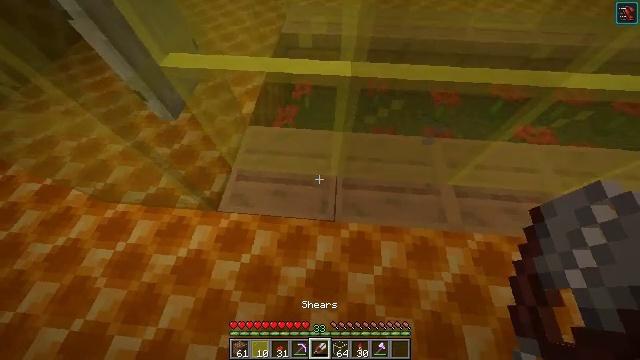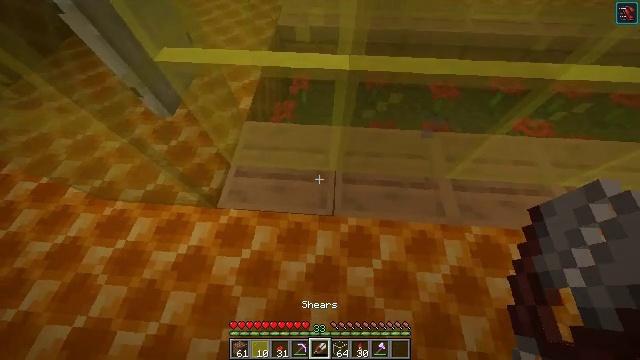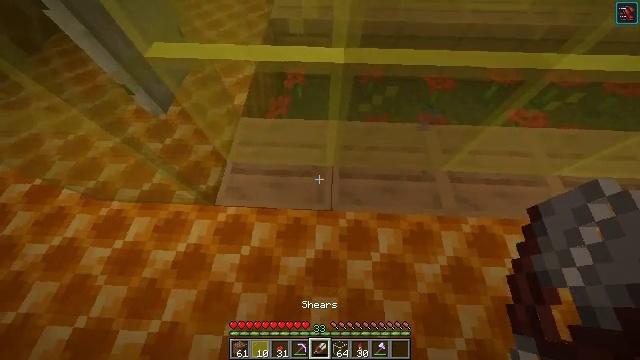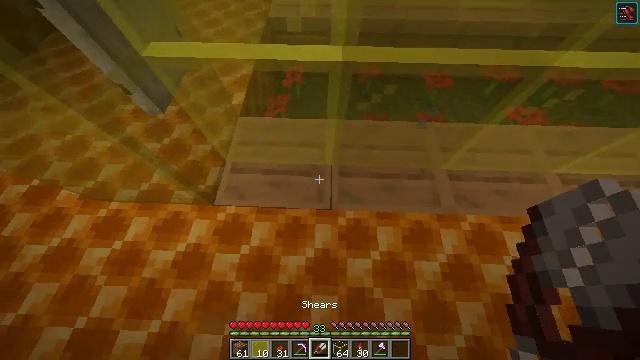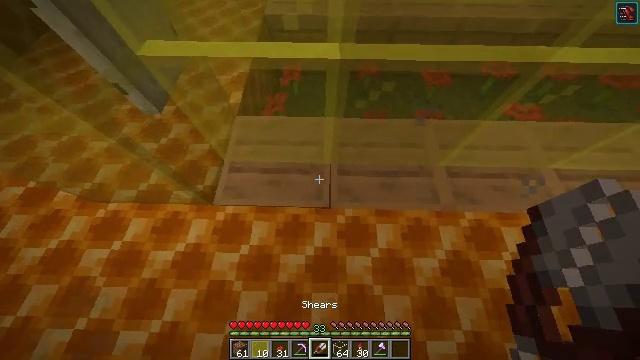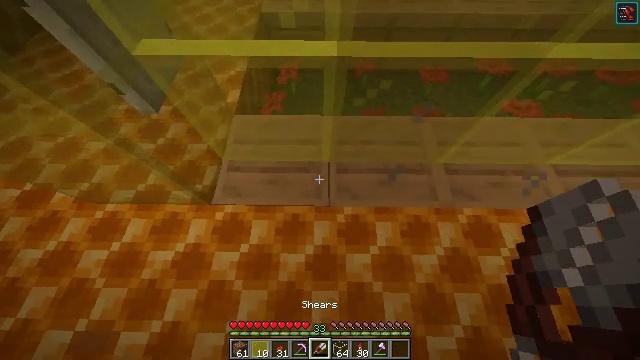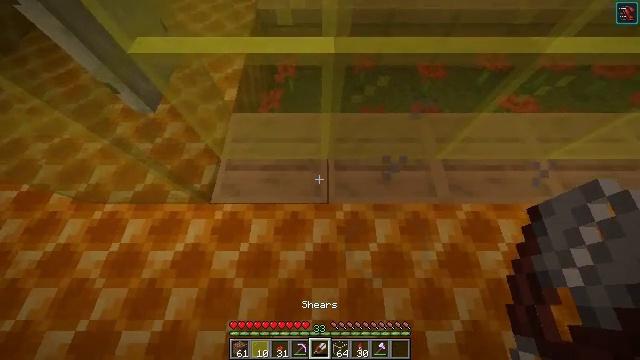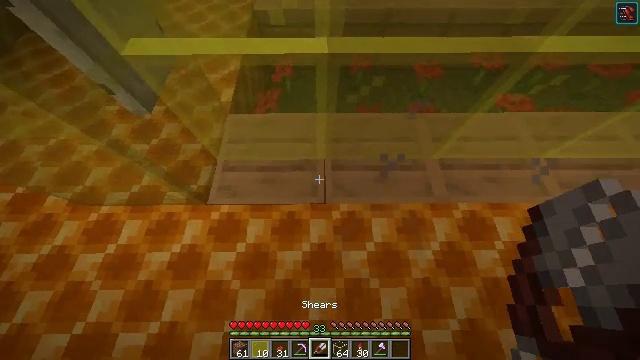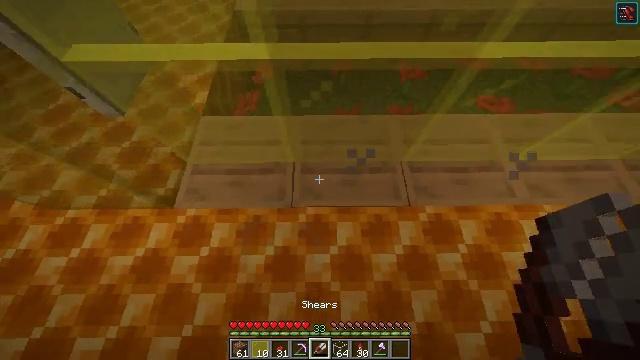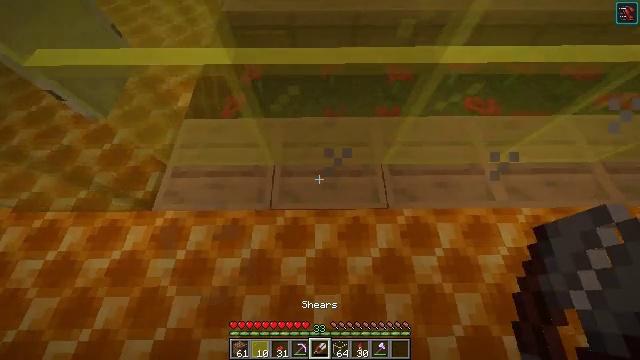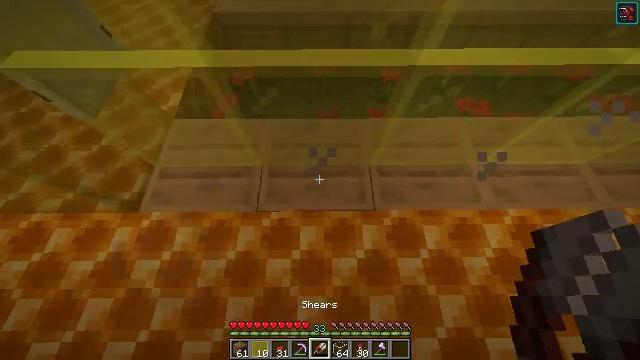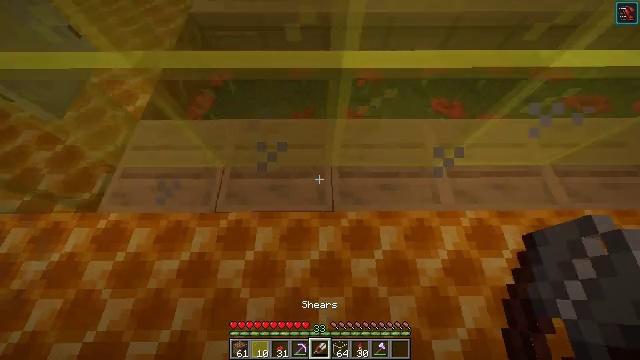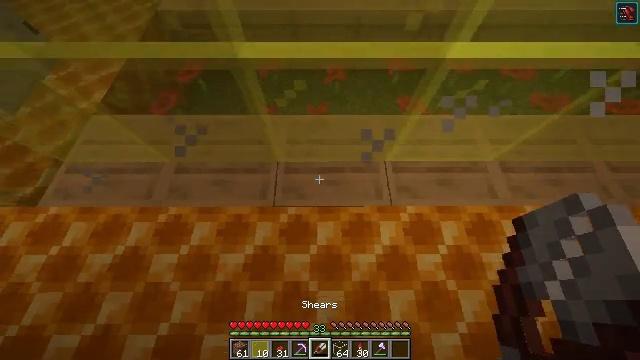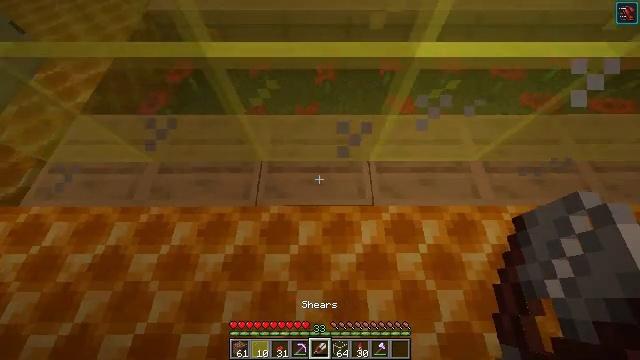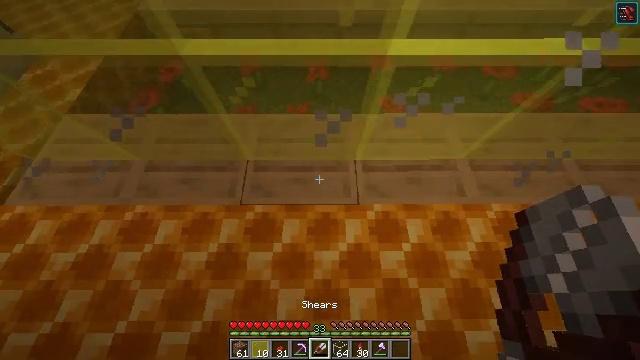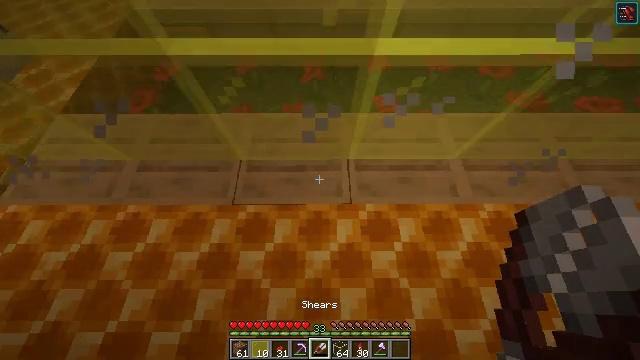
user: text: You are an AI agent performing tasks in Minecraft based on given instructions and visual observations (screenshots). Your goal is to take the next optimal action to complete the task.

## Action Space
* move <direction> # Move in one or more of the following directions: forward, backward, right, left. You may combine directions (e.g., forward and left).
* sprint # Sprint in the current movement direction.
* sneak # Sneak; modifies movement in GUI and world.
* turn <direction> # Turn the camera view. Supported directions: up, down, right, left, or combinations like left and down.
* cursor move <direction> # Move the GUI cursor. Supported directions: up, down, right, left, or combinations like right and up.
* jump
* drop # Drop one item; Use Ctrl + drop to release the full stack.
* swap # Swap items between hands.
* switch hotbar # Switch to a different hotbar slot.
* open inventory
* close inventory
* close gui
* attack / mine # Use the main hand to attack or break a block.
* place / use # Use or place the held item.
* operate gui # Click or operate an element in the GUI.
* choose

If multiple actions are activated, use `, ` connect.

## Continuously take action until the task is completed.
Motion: motion action
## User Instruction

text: Craft a honeycomb block.
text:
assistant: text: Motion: turn down, use / place
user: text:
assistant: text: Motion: turn right and down
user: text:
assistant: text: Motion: no_op
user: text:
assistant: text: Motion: no_op
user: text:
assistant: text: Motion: no_op
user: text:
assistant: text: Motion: no_op
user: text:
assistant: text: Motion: move right
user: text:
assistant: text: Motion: move right, use / place
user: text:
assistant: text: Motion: move right, use / place
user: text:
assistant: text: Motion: move right, use / place
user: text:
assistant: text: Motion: move right, use / place
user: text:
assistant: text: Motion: move right, use / place
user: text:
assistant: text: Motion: use / place
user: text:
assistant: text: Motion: use / place
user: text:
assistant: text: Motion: move right, use / place
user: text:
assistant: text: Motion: move right, use / place
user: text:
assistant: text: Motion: move right, use / place
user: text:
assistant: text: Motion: move right, use / place
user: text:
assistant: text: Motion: move right, use / place
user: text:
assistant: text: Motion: use / place
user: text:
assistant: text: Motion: use / place
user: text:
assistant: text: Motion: move right, use / place
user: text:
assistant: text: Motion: move right, use / place
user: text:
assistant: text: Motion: move right, use / place
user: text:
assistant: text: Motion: move right, use / place
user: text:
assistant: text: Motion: move right, use / place
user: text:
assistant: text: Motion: move right, use / place
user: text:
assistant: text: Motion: move right, use / place
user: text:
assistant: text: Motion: use / place
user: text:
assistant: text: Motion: move right, use / place